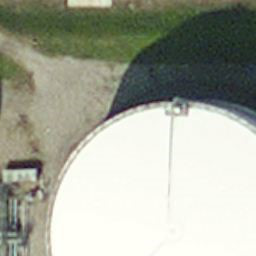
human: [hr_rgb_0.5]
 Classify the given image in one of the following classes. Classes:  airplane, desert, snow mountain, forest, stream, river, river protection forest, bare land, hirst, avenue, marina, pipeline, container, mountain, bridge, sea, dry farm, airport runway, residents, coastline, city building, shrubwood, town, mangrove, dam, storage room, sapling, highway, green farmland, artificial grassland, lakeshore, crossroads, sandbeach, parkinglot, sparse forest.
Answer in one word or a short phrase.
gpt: storage room